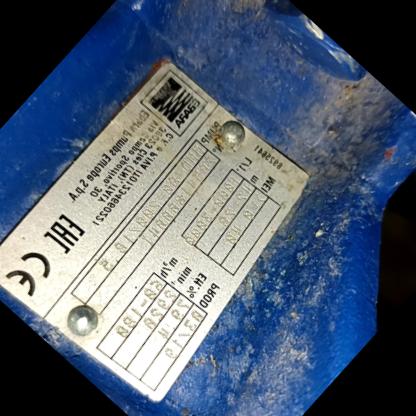
Klasa: tabliczka-znamionowa